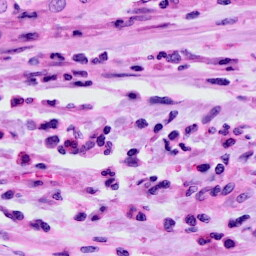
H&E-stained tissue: Cervix